Question: How do I implement something similar to how StackOverflow returns definitions for selective keywords in their search results as pictured below:

I am going to assume that I parse the string from my search field for possible matches to any tags and then return the lone definition with the greatest number of references (followers, posts, etc.). This seems rather inefficient when you consider the possibility of many tags and multiple word tags. Is this (parsing each word of the string) the best way to achieve this solution?
Feel free to illustrated with example code.
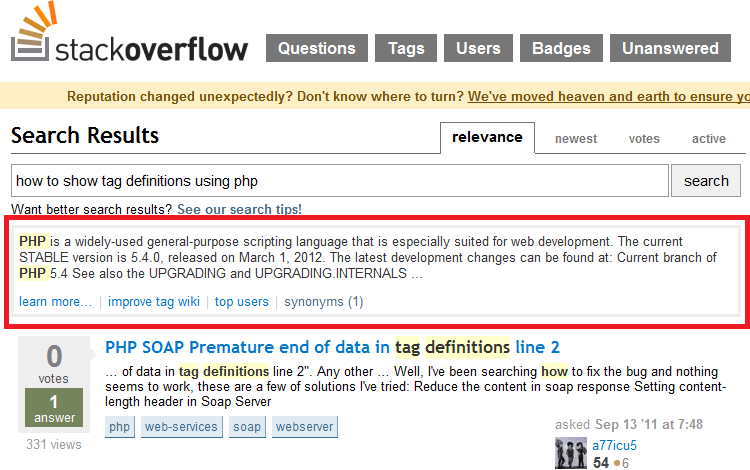
Answer: It is not inefficient way to parse search string and look for tags in key-value database or Sphinx index.
Both of the solutions are good for your purpose.
If you will store tag keys in memory it will work extremely fast.
Sphinx, Redis, MongoDb, MySQL (with MEMORY engine) can do that.